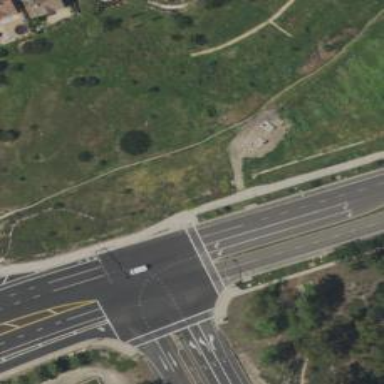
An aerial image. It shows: Crossing on asphalt cycleway.